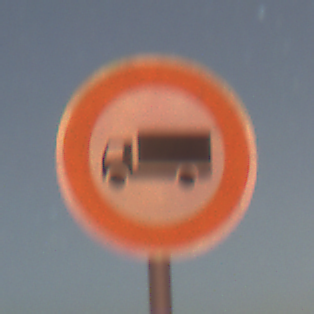
Verkehrszeichen: VerbotFuerKraftfahrzeugeUeberDreiKommaFuenfTonnen
Umgebung: Outdoor, Nature
Tageszeit: Night
Wetter: Clear
Licht: Natural
Jahreszeit: NotSpecified
Kontrast: HighContrast